Question: I'm currently working with my database in SQL Server. I have a table with 23 fields and it has single and duplicate rows. How can I select both of them without having any duplicate data.
I have try this query:
'''
SELECT
Code, Stuff, and other fields....
FROM
(
SELECT
*,ROW_NUMBER() OVER (PARTITION BY Code ORDER BY Code) AS RN
FROM
my_table
)t
WHERE RN = 1
'''
The above code just return the data from the duplicate rows. But, I want the "single rows" also returned.
This is the illustration.

Thank you for the help.
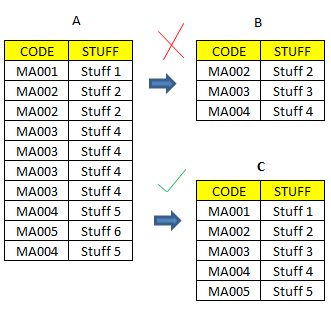
Answer: Could it be as simple as:
'''
SELECT DISTINCT Code, Stuff FROM MyTable
'''
Or, just add stuff to the partition by clause:
'''
PARTITION BY Code,Stuff ORDER BY Code
'''